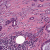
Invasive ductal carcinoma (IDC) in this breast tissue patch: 1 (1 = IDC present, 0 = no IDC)